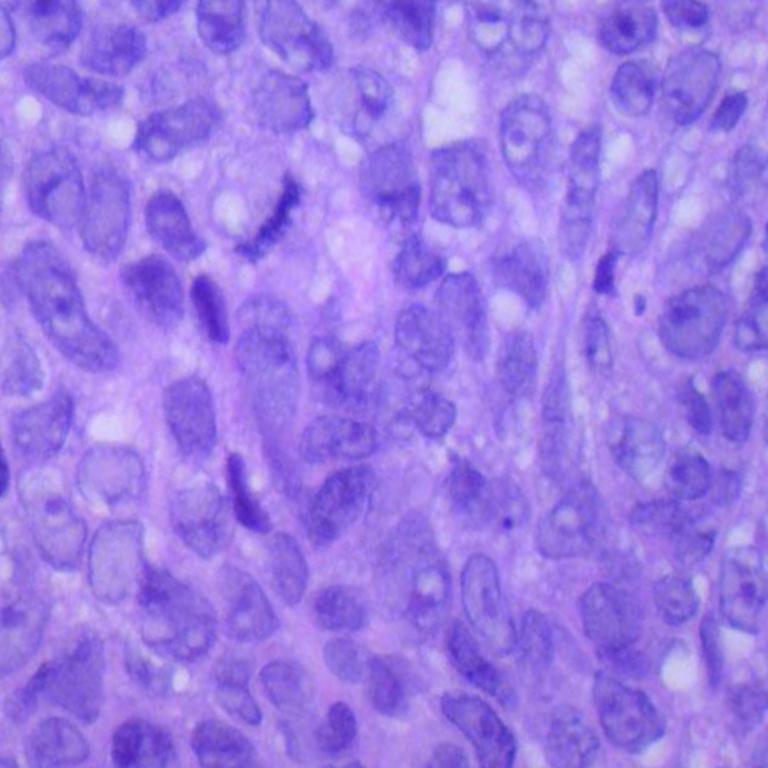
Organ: lung
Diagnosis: squamous carcinomas